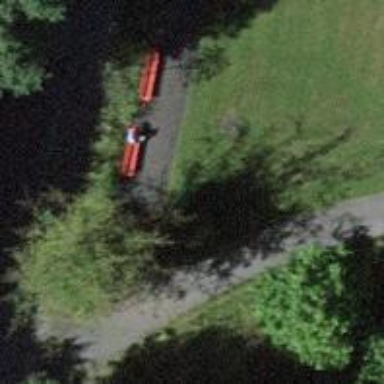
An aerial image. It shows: Red bench.